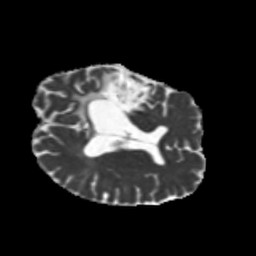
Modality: MD
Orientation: axial
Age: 49
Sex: male
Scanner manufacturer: siemens
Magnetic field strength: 3 T
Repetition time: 5.25 s
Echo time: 0.08 s